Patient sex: M
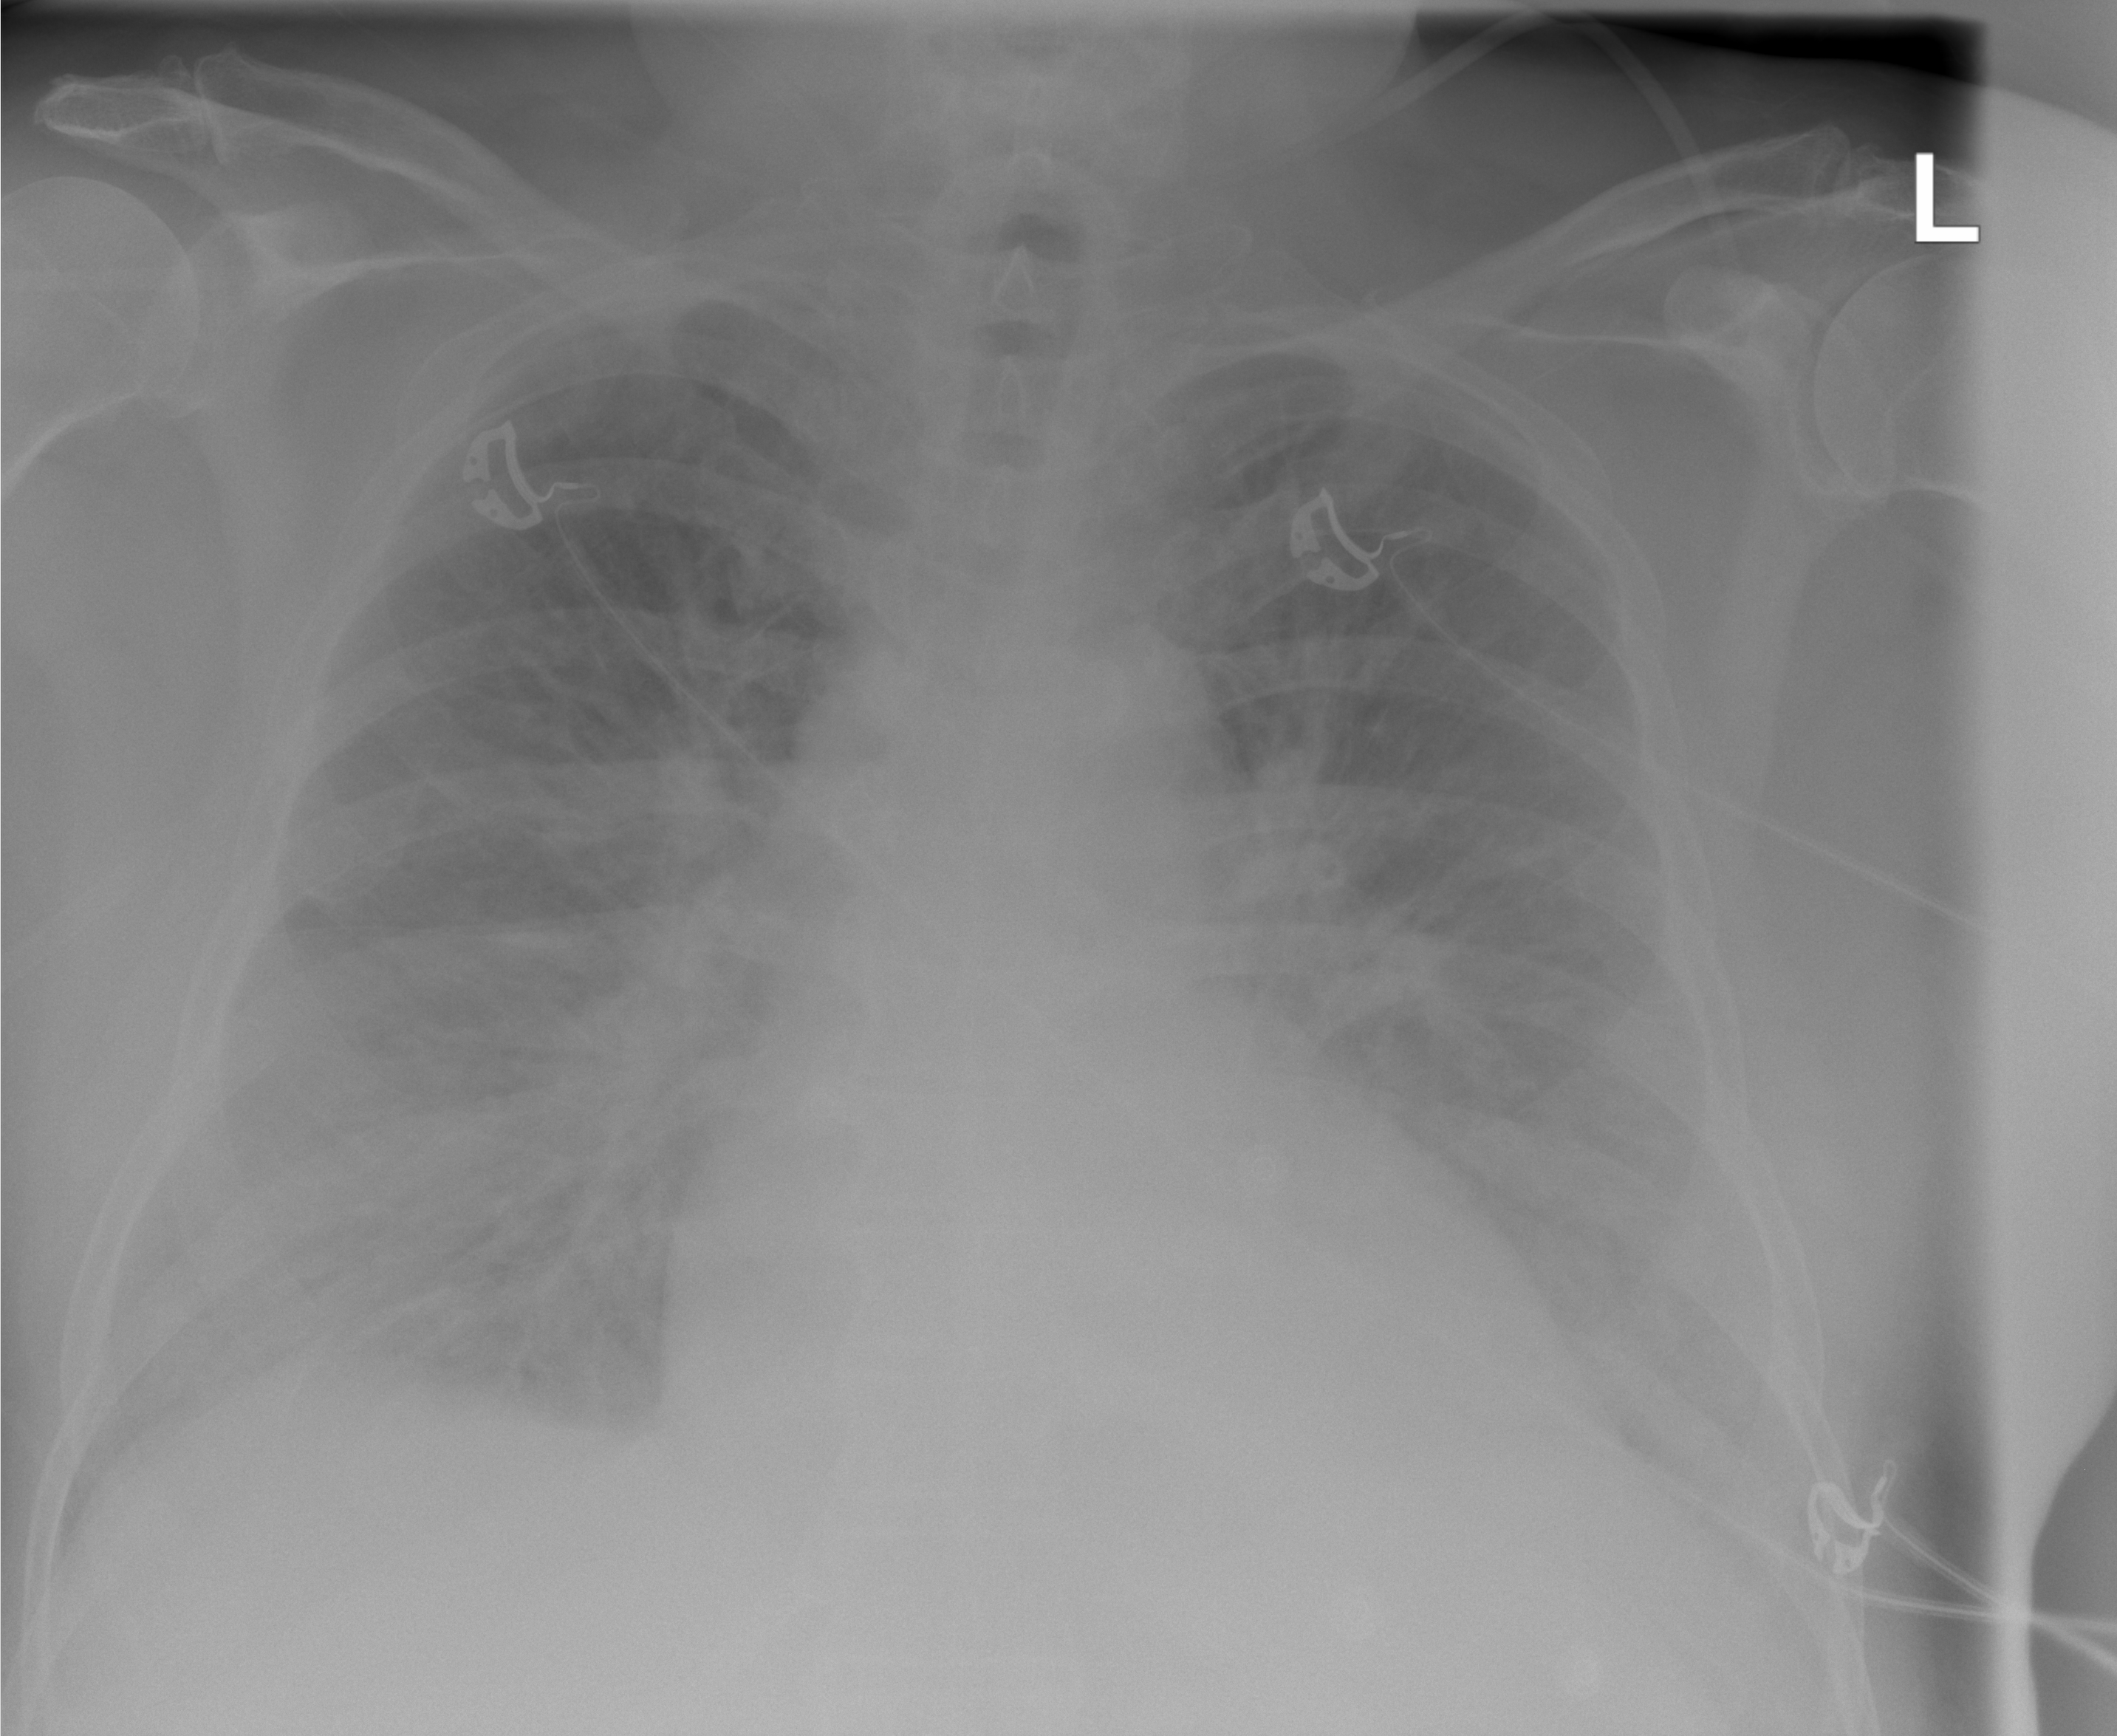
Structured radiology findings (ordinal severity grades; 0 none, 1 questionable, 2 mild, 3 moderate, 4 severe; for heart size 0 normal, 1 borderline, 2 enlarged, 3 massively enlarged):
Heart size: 0
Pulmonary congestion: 0
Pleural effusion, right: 2
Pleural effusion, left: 1
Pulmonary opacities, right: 0
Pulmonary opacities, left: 0
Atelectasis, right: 2
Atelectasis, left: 2